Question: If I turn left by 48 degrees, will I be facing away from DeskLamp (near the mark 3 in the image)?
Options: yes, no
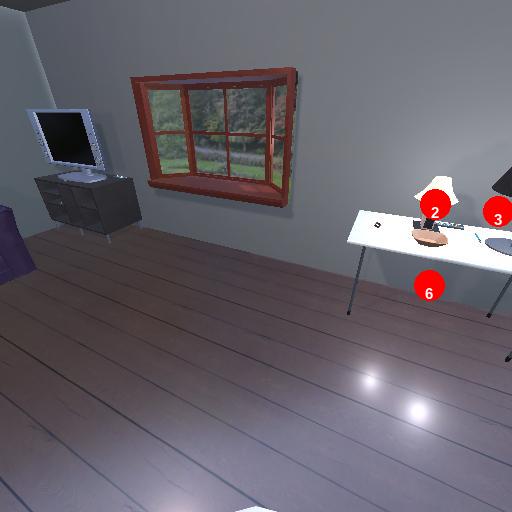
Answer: yes